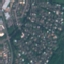
Label: Residential